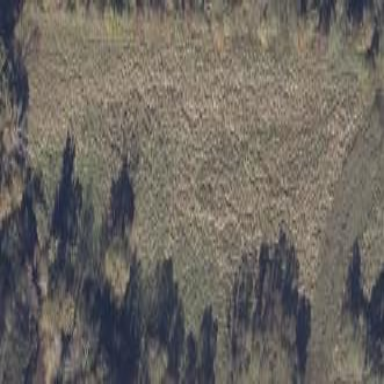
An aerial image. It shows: Beautiful meadow.